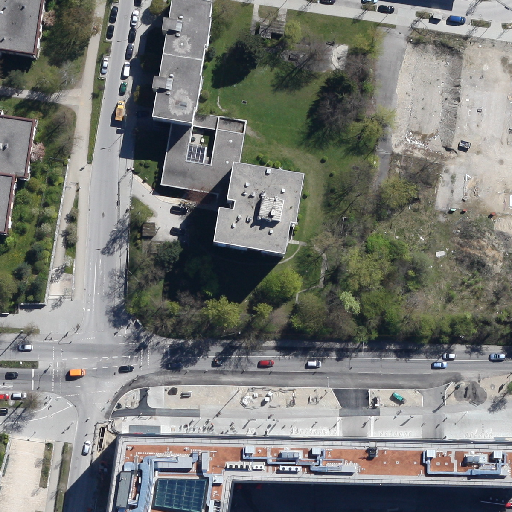
Referring expression: building along the road